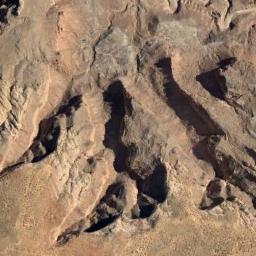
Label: mountain